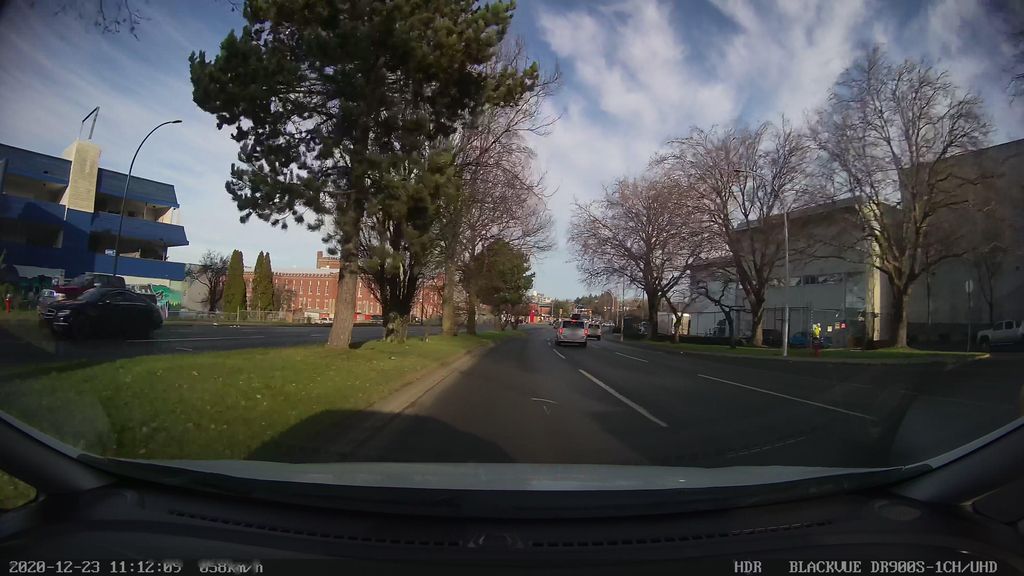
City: victoria